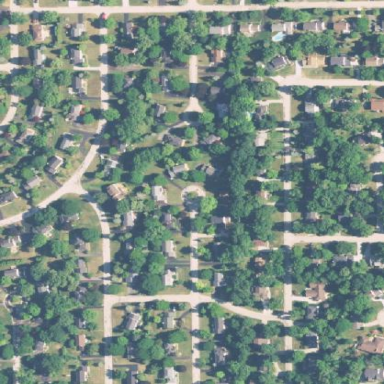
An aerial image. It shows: Residential area composed of single-family homes.